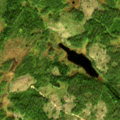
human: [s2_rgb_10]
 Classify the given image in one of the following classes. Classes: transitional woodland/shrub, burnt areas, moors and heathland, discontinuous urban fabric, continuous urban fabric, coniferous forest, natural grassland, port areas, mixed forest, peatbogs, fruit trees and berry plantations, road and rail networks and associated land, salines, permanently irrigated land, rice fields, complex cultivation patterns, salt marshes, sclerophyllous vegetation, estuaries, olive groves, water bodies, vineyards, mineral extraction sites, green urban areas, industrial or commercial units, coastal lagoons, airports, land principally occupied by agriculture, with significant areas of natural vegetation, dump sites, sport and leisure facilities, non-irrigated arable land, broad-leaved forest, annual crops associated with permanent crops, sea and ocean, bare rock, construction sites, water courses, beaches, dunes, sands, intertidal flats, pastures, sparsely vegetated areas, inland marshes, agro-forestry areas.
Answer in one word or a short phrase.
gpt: coniferous forest, transitional woodland/shrub, peatbogs